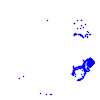
Particle: proton